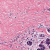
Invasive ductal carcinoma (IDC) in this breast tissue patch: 0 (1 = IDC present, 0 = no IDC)